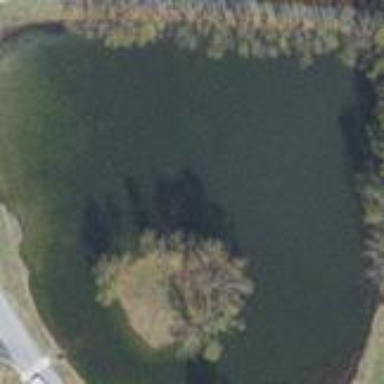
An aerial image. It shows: Serene pond surrounded by nature.